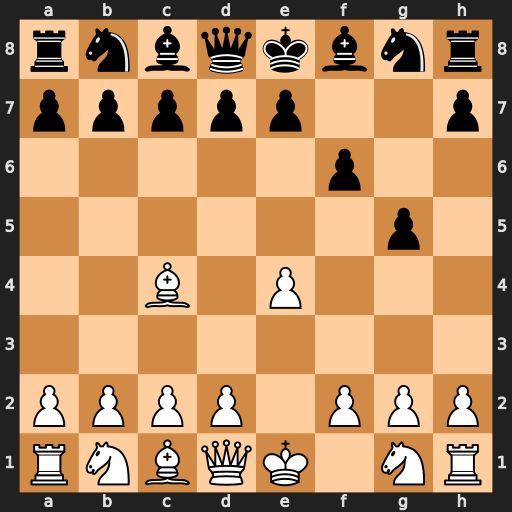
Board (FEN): rnbqkbnr/ppppp2p/5p2/6p1/2B1P3/8/PPPP1PPP/RNBQK1NR
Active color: w
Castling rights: KQkq
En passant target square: -
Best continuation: Qh5#